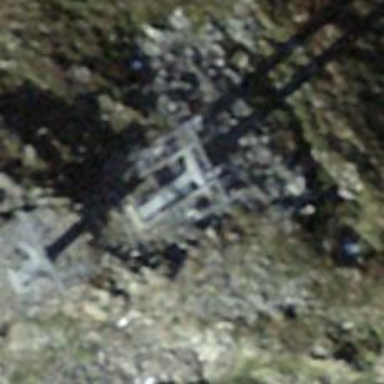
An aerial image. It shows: Pylon for aerialway.